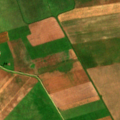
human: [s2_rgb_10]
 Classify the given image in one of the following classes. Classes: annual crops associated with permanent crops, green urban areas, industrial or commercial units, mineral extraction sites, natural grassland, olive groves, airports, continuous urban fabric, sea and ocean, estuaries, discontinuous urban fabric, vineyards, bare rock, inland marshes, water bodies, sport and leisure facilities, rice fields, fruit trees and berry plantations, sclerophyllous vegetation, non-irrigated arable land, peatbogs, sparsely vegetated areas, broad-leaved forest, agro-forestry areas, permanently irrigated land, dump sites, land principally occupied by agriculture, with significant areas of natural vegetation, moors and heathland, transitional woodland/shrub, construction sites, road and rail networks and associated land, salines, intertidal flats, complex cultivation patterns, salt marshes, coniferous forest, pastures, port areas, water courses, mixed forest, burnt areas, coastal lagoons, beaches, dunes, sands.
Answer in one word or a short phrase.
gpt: non-irrigated arable land, pastures, complex cultivation patterns